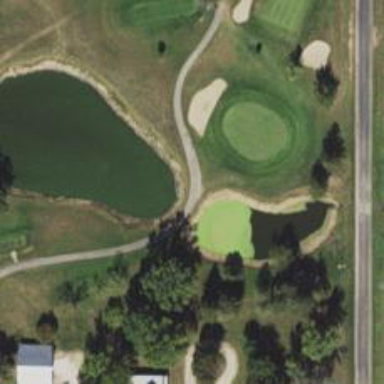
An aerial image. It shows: Path used for both walking and golf.